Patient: sex F, age 69
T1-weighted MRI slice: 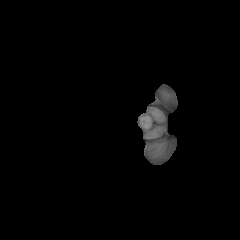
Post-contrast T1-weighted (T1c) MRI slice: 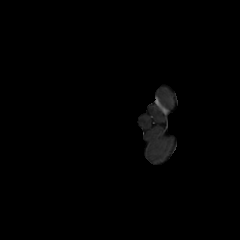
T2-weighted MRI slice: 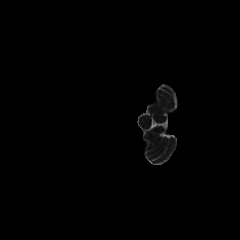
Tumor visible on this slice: no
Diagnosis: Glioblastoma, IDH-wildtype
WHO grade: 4